曲线 $\Gamma: y^2 = 4x$, 第一象限内点 $A$ 在 $\Gamma$ 上, $A$ 的纵坐标是 $a$.

(1) 若 $A$ 到准线距离为 3, 求 $a$;

(2) 若 $a=4$, $B$ 在 $x$ 轴上, $AB$ 中点在 $\Gamma$ 上, 求点 $B$ 坐标和坐标原点 $O$ 到 $AB$ 距离;

(3) 直线 $l: x=-3$, 令 $P$ 是第一象限 $\Gamma$ 上异于 $A$ 的一点, 直线 $PA$ 交 $l$ 于 $Q$, $H$ 是 $P$ 在 $l$ 上的投影, 若点 $A$ 满
足“对于任意 $P$ 都有 $|HQ| > 4$”, 求 $a$ 的取值范围.
【解答】
【答案】 (1) $2\sqrt{2}$

(2) $\frac{4\sqrt{13}}{13}$

(3) $(0, 2]$

【知识点】 抛物线定义的理解、求直线与椭圆的交点坐标、抛物线中的参数范围问题、直线与抛物线交点
相关问题

【分析】 (1) 代入求出 $x_A = \frac{a^2}{4}$, 利用抛物线定义即可求出 $a$ 值;

(2) 代入 $a$ 值求出 $A(4,4)$, 设 $B(b,0)$, 则得到 $AB$ 的中点坐标, 再代入抛物线方程则得 $b$ 值, 则得到直线 $AB$
的方程, 利用点到直线的距离即可;

(3) 设 $P(\frac{p^2}{4}, p) (p>0, p \neq a)$, 写出直线 $AP$ 的方程, 求出 $Q$ 点坐标, 则 $|HQ| = \left|\frac{p^2+12}{a+p}\right| > 4$, 分 $a \in (0,2)$ 和
$a=2$ 讨论即可.

【详解】 (1) 令 $y=a$, 解得 $x = \frac{a^2}{4}$, 即 $x_A = \frac{a^2}{4}$, 而抛物线的准线方程为 $x = -1$,

根据抛物线的定义有 $\frac{a^2}{4} + 1 = 3$, 解得 $a = \pm 2\sqrt{2}$, 因为 $A$ 为第一象限的点, 则 $a = 2\sqrt{2}$.

(2) 由 $a=4$ 代入抛物线方程有 $16 = 4x$, 解得 $x=4$, 则 $A(4,4)$,

设 $B(b,0)$, 则 $AB$ 的中点为 $\left(2+\frac{b}{2}, 2\right)$,

代入抛物线方程有 $4 = 4\left(\frac{b}{2} + 2\right)$, 解得 $b = -2$,

$\therefore$ 直线 $AB$ 的斜率为 $k_{AB} = \frac{4-0}{4+2} = \frac{2}{3}$, 其方程为 $y = \frac{2}{3}(x+2)$, 即 $2x - 3y + 4 = 0$,

$\therefore$ 坐标原点 $O$ 到 $AB$ 的距离为 $d = \frac{4}{\sqrt{13}} = \frac{4\sqrt{13}}{13}$.

(3) 设 $P(\frac{p^2}{4}, p) (p>0, p \neq a)$, 根据 $A(\frac{a^2}{4}, a)$,

则 $k_{AP} = \frac{p-a}{\frac{p^2-a^2}{4}} = \frac{4}{p+a}$, 则直线 $AP$ 方程为 $y - p = \frac{4}{p+a}\left(x - \frac{p^2}{4}\right)$,

化简得 $4x - (a+p)y + ap = 0$,

令 $x = -3$, 则 $y_Q = \frac{ap-12}{a+p}$, 又 $H(-3, p)$, $\therefore |HQ| = \left|\frac{ap-12}{a+p} - p\right| = \frac{p^2+12}{a+p} > 4$,

化简得 $4a < (p-2)^2 + 8$ \textcircled{1} 对任意的 $p \in (0, a) \cup (a, +\infty)$ 恒成立.

则 $4a < 8$, 结合 $a > 0$, $\therefore a \in (0, 2)$,

当 $a=2$ 时, $\because p \neq a$, 则 $p \neq 2$, 则 \textcircled{1} 也成立.

综上所述: $a \in (0, 2]$.

【点睛】 关键点睛: 本题第三问的关键是设 $P(\frac{p^2}{4}, p) (p>0, p \neq a)$, 从而写出直线 $AP$ 的方程, 再得到
$|HQ| = \frac{p^2+12}{a+p} > 4$, 再转化为恒成立问题, 分类讨论即可.
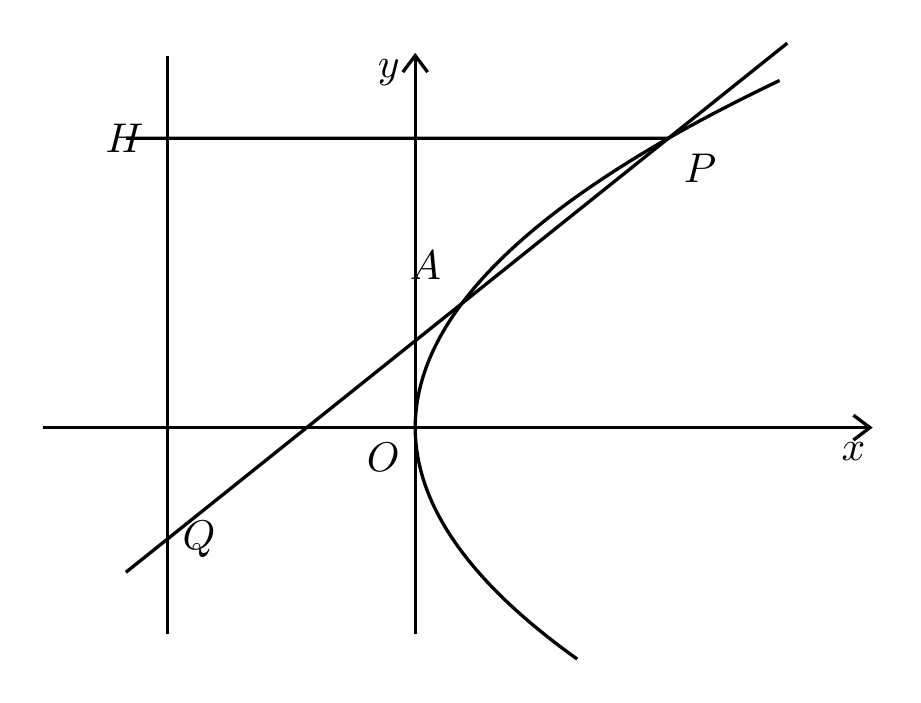